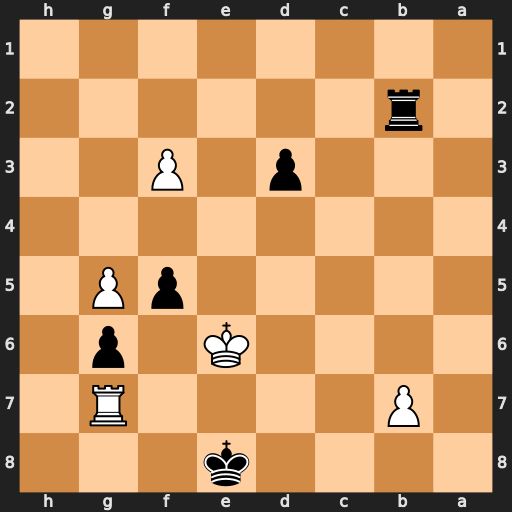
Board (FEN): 4k3/1P4R1/4K1p1/5pP1/8/3p1P2/1r6/8
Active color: b
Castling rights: -
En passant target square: -
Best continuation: Rb6+ Kd5 d2